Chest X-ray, PA view. Patient: 51 years old, sex F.
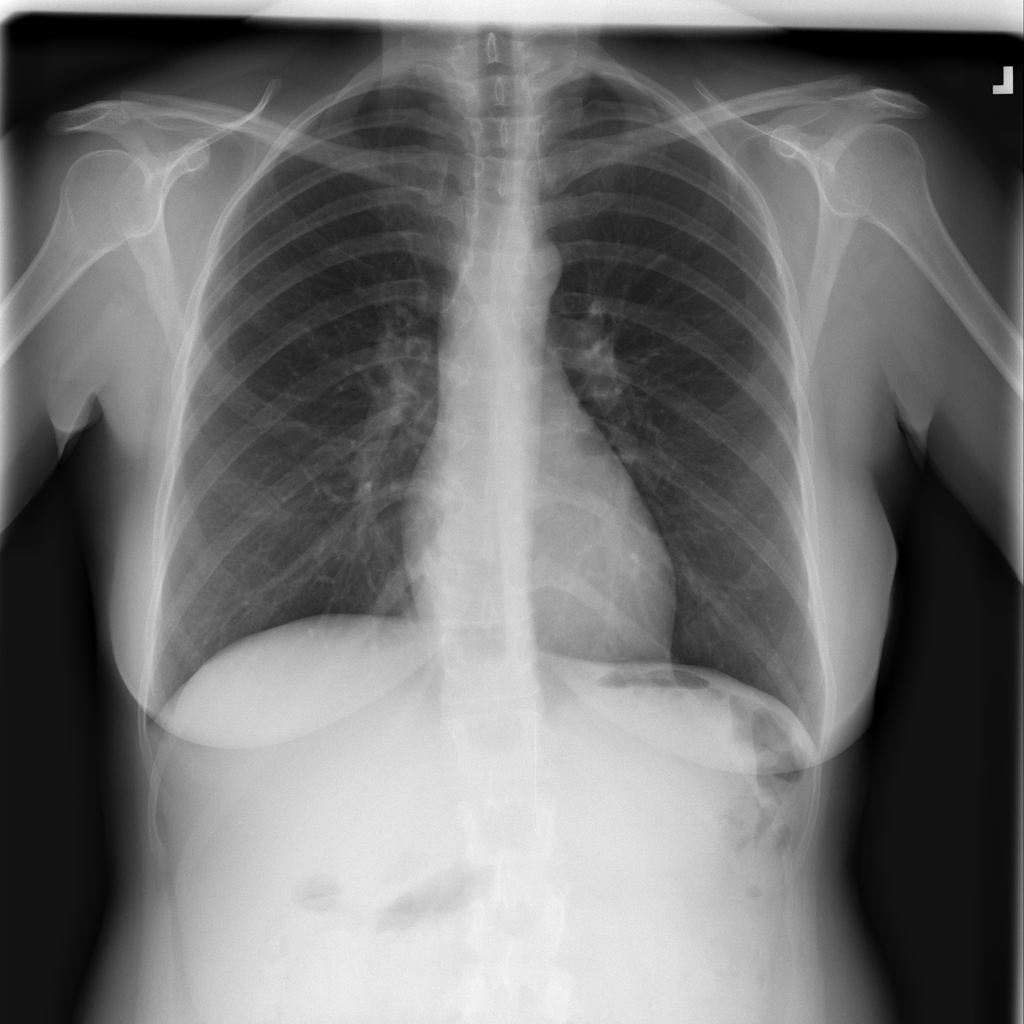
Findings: No Finding